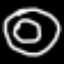
Label: donut